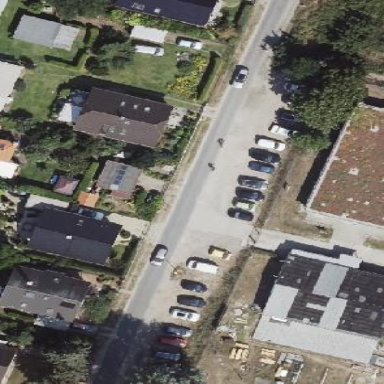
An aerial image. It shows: Street-side parking area with asphalt surface.